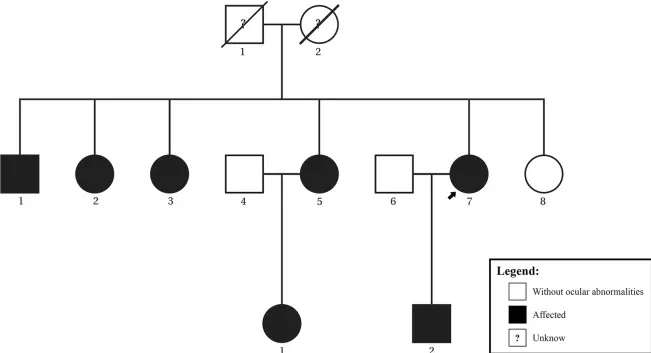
Pedigree structure of the studied Brazilian family. Examined patients include proband (II-7), siblings (II-1, II-2, II-3, II-5, and II-8), niece (III-1), and daughter (III-2).
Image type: pathology (giemsa)